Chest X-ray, PA view. Patient: 30 years old, sex M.
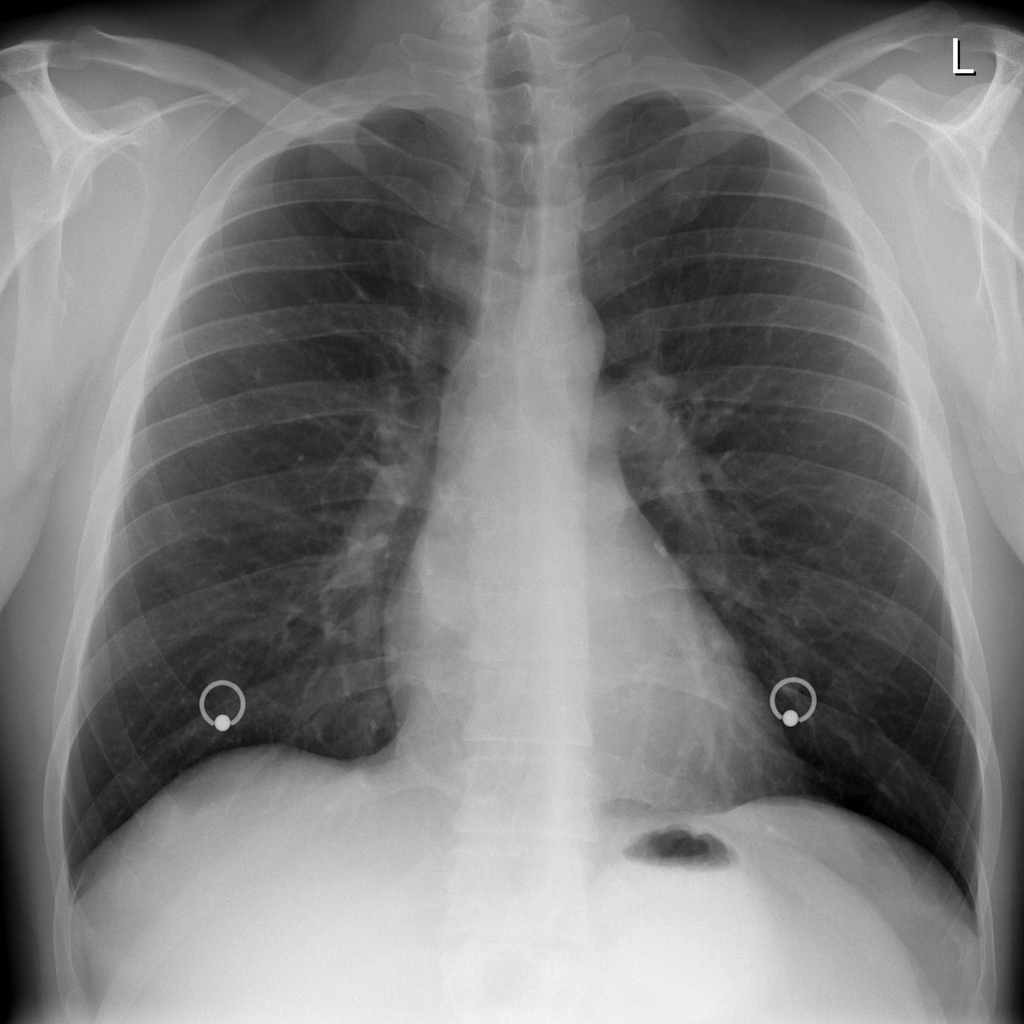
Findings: No Finding